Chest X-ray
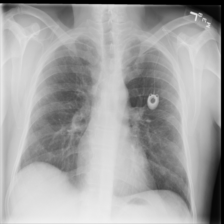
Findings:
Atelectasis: negative
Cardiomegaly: negative
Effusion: negative
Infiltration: negative
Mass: negative
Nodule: negative
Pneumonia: negative
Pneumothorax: negative
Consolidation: negative
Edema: negative
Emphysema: negative
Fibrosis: negative
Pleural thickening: negative
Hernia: negative